八年级 · 变换几何
如图, 在矩形纸片 $\mathrm{ABCD}$ 中, $\mathrm{AB}=4, \mathrm{AD}=3$, 折叠纸片使 $\mathrm{DA}$ 与对角线 $\mathrm{DB}$ 重合,

点 $A$ 落在点 $A^{\prime}$ 处, 折痕为 $D G$, 则 $A^{\prime} G$ 的长是 $(\quad)$.

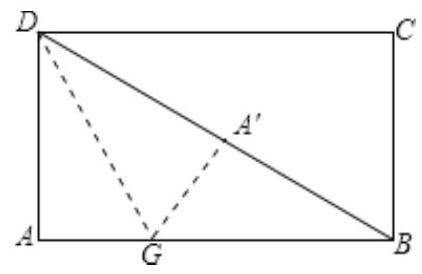
1
B. $\frac{4}{3}$
C. $\frac{3}{2}$
D. 2
答案: C